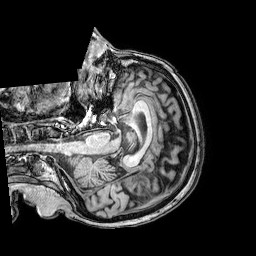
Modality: T1w
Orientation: axial
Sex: female
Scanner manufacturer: philips
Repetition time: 0.008106 s
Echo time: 0.00371 s